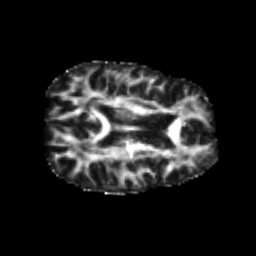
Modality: FA
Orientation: axial
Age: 26
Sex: male
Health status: healthy
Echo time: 0.074 s